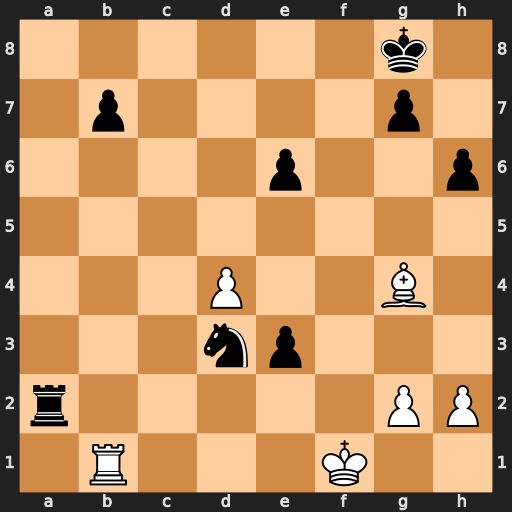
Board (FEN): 6k1/1p4p1/4p2p/8/3P2B1/3np3/r5PP/1R3K2
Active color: w
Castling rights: -
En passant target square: -
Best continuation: Bxe6+ Kf8 Bxa2